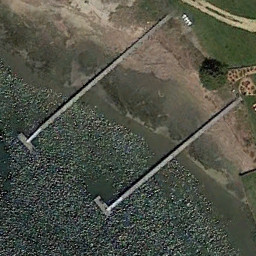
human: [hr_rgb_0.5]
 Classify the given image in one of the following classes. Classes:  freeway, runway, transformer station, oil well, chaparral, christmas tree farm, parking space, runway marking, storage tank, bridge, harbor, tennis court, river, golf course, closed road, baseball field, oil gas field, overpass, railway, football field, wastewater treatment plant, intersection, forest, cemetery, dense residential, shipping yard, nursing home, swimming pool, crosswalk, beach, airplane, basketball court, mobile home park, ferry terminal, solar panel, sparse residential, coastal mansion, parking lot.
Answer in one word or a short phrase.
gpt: ferry terminal